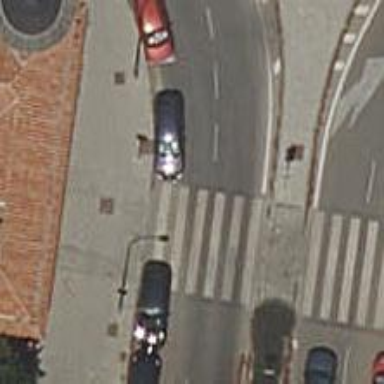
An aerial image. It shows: Uncontrolled zebra crossing on the road.